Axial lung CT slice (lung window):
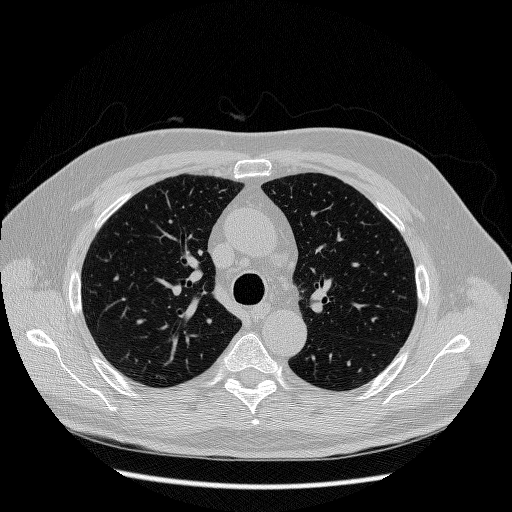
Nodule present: no